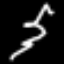
Label: squiggle